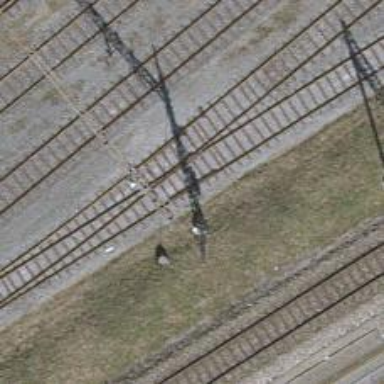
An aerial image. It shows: Catenary mast for power lines.